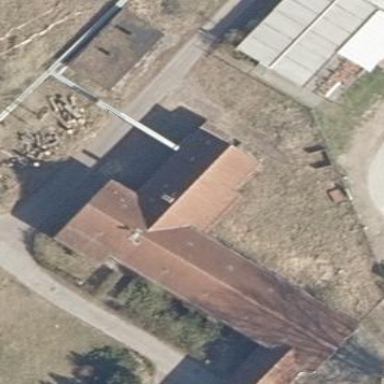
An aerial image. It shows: Service building.